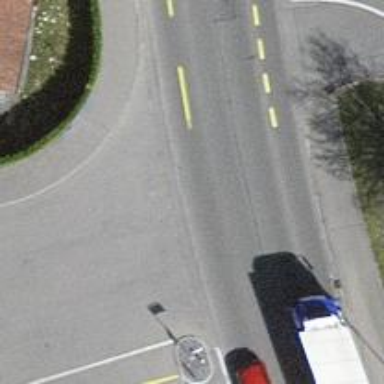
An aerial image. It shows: Primary highway with cycle lanes on both sides.